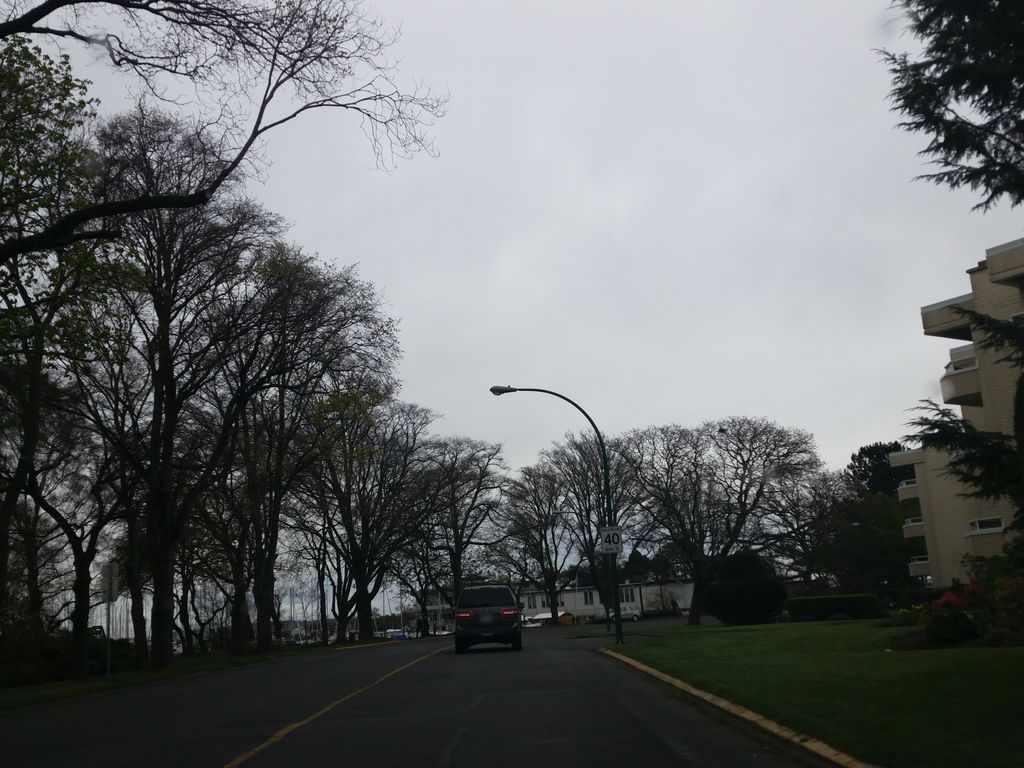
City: victoria